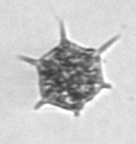
Label: Dictyocha